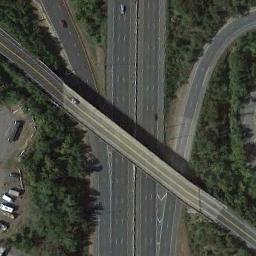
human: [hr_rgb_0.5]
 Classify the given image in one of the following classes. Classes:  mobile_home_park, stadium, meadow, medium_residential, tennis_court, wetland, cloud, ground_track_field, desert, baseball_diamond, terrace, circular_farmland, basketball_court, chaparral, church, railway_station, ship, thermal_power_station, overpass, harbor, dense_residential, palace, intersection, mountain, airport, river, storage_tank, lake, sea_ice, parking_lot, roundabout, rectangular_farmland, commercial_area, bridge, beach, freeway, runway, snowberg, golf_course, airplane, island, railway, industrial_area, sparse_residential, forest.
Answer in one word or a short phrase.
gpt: overpass